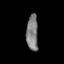
Tissue: prostate
Cell type: T cells
Senescence score: 0.684
Nuclear area (px): 413
Mean DAPI intensity: 124.852